Interaction volume radius: 5 \u00c5
Interaction volume height: 10 \u00c5
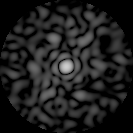
Disorder parameter: 0.8035